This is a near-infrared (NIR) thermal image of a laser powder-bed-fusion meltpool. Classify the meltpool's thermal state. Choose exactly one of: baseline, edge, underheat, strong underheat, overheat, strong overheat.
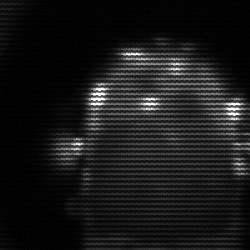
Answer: baseline